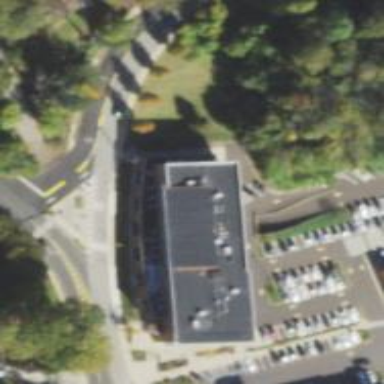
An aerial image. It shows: Post office.